Question: I understand my question title is rather broad, I am new to parallel programming and openmp. I tried to parallelize a <URL>

> Performance vs Number of Threads
I was surprised to see that generally did better than for this problem? Can anyone explain the possible reasons for this behavior?
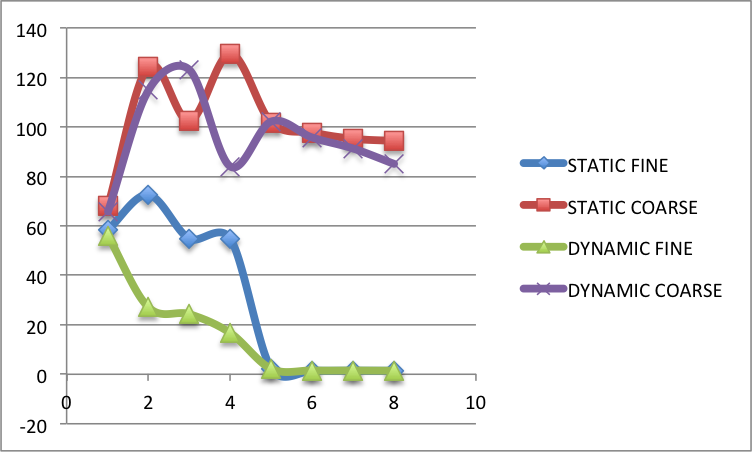
Answer: Your results are not that revelant to notice a strong difference between the dynamic and static approach scheduling. I find measuring <URL>.
You hardly reach a speedup of 2 using both scheduling with the coarse grained approach. This is not enough to conclude anything. Moreover,
you cannot analyze your results from your fine grained implementation since you have no parallel gain from it (this can be explained by the poor workload you have for each thread). Get good parallel scalability first.
Generally I choose the static or dynamic scheduling depending on the type of computations I am working on :
- Static scheduling where computation workload is regular (the same for each thread) such as basic image convolution, naive matrix computation. For instance, using static scheduling for <URL> hence some overhead might appear. -
In your case, your nbody simulation implies quite regular works. So static scheduling should be more appropriate. Having good parallel scalability is sometimes empirical and depends of your context.
I recommend that in the first place, you let OpenMP choose the best scheduling and chunk size for you, then try to play with things if needed.